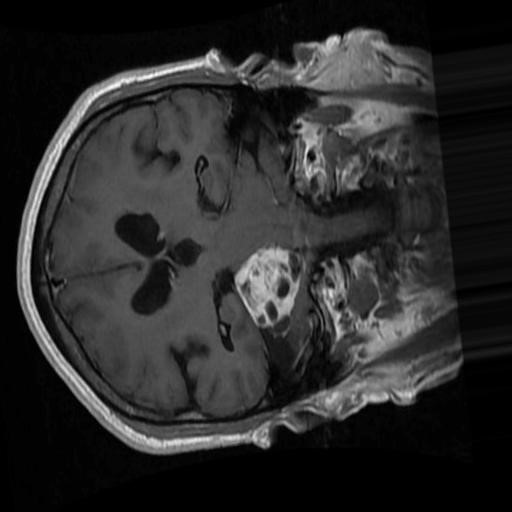
Label: brain_menin